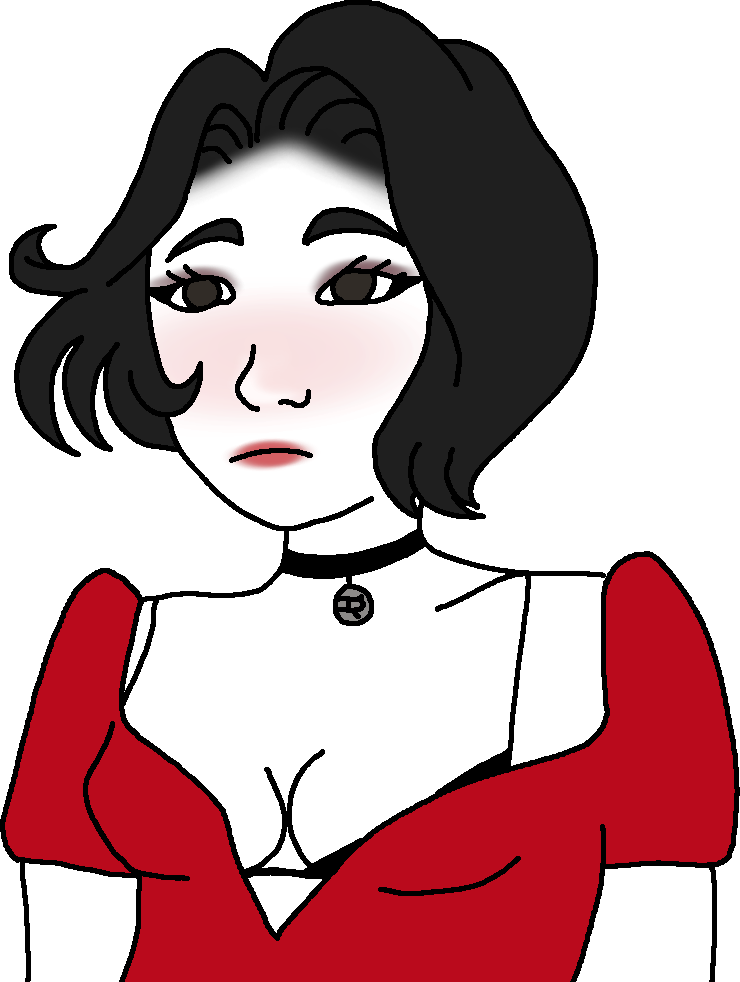
Label: 5_Doomer_Girl